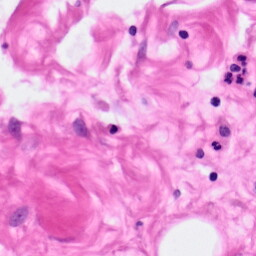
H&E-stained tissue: Pancreatic